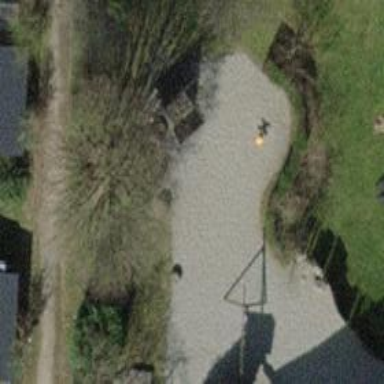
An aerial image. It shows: Playground area for leisure activities on the land.